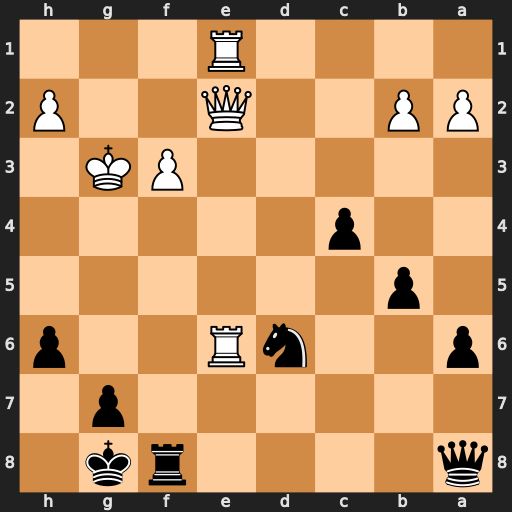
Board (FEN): q4rk1/6p1/p2nR2p/1p6/2p5/5PK1/PP2Q2P/4R3
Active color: b
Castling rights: -
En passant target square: -
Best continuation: Nf5+ Kg2 Nd4 Qe4 Nxe6